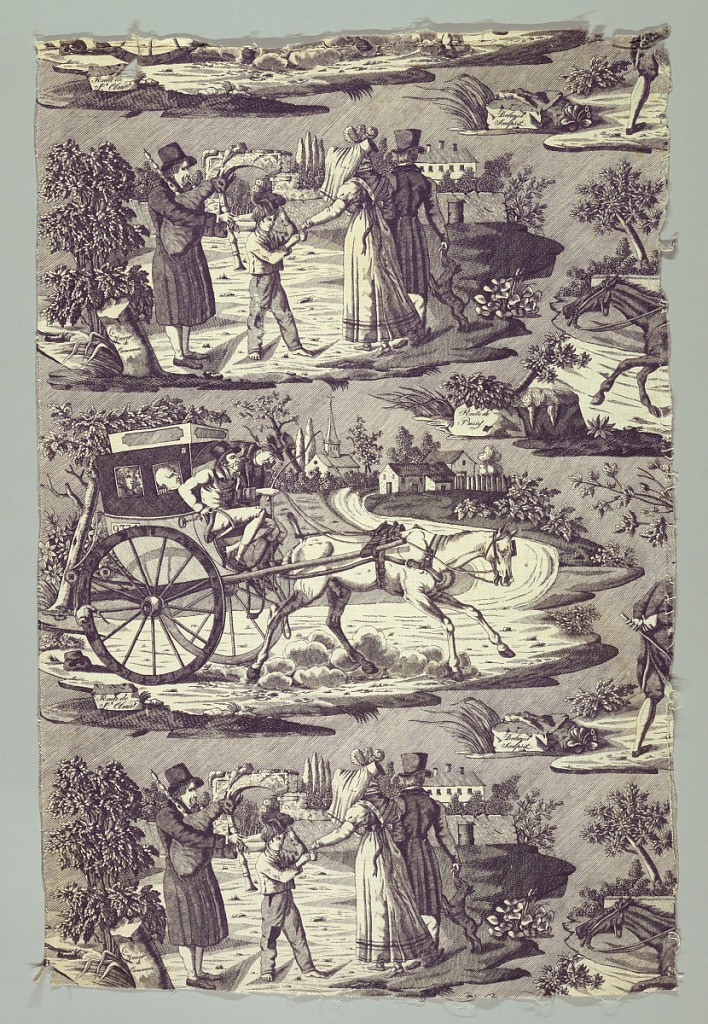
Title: La Route de Poissy
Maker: Favre Petitpierre, France, 1802–1818
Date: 1815
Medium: cotton Technique: printed by engraved copper plate on plain weave
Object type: Textile
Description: Panel of white cotton, copper plate printed in violet. Design known as "La Route de Poissey." Shows four scenes: 1) Men bowling, and on stone at side "Les Joueurs de Boules;" 2) Fat man on horseback and thin man smoking pipe. Inscription on stone "Route de Poissy" 3) Man playing bagpipe, and boy receiving money from a lady, on a stone at side "Joueur de Carnemuse;" a carriage with two men on the box and passengers inside. Drawn by a jaded horse. Inscription on stone at side "Route de St. Cloud." also on a stone appears: "Delmes."